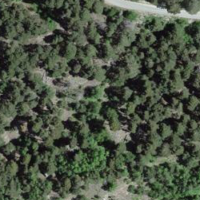
EUNIS habitat code: 43
Species observed at this site:
Epipactis atrorubens